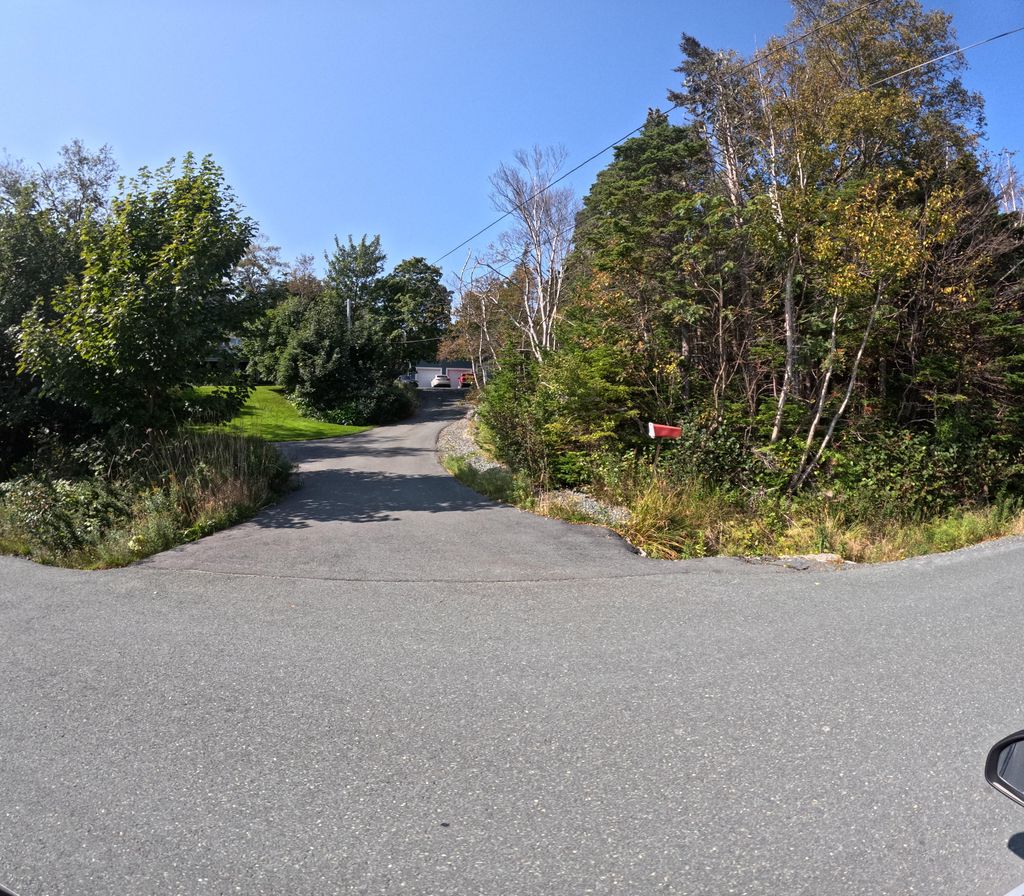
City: st_johns